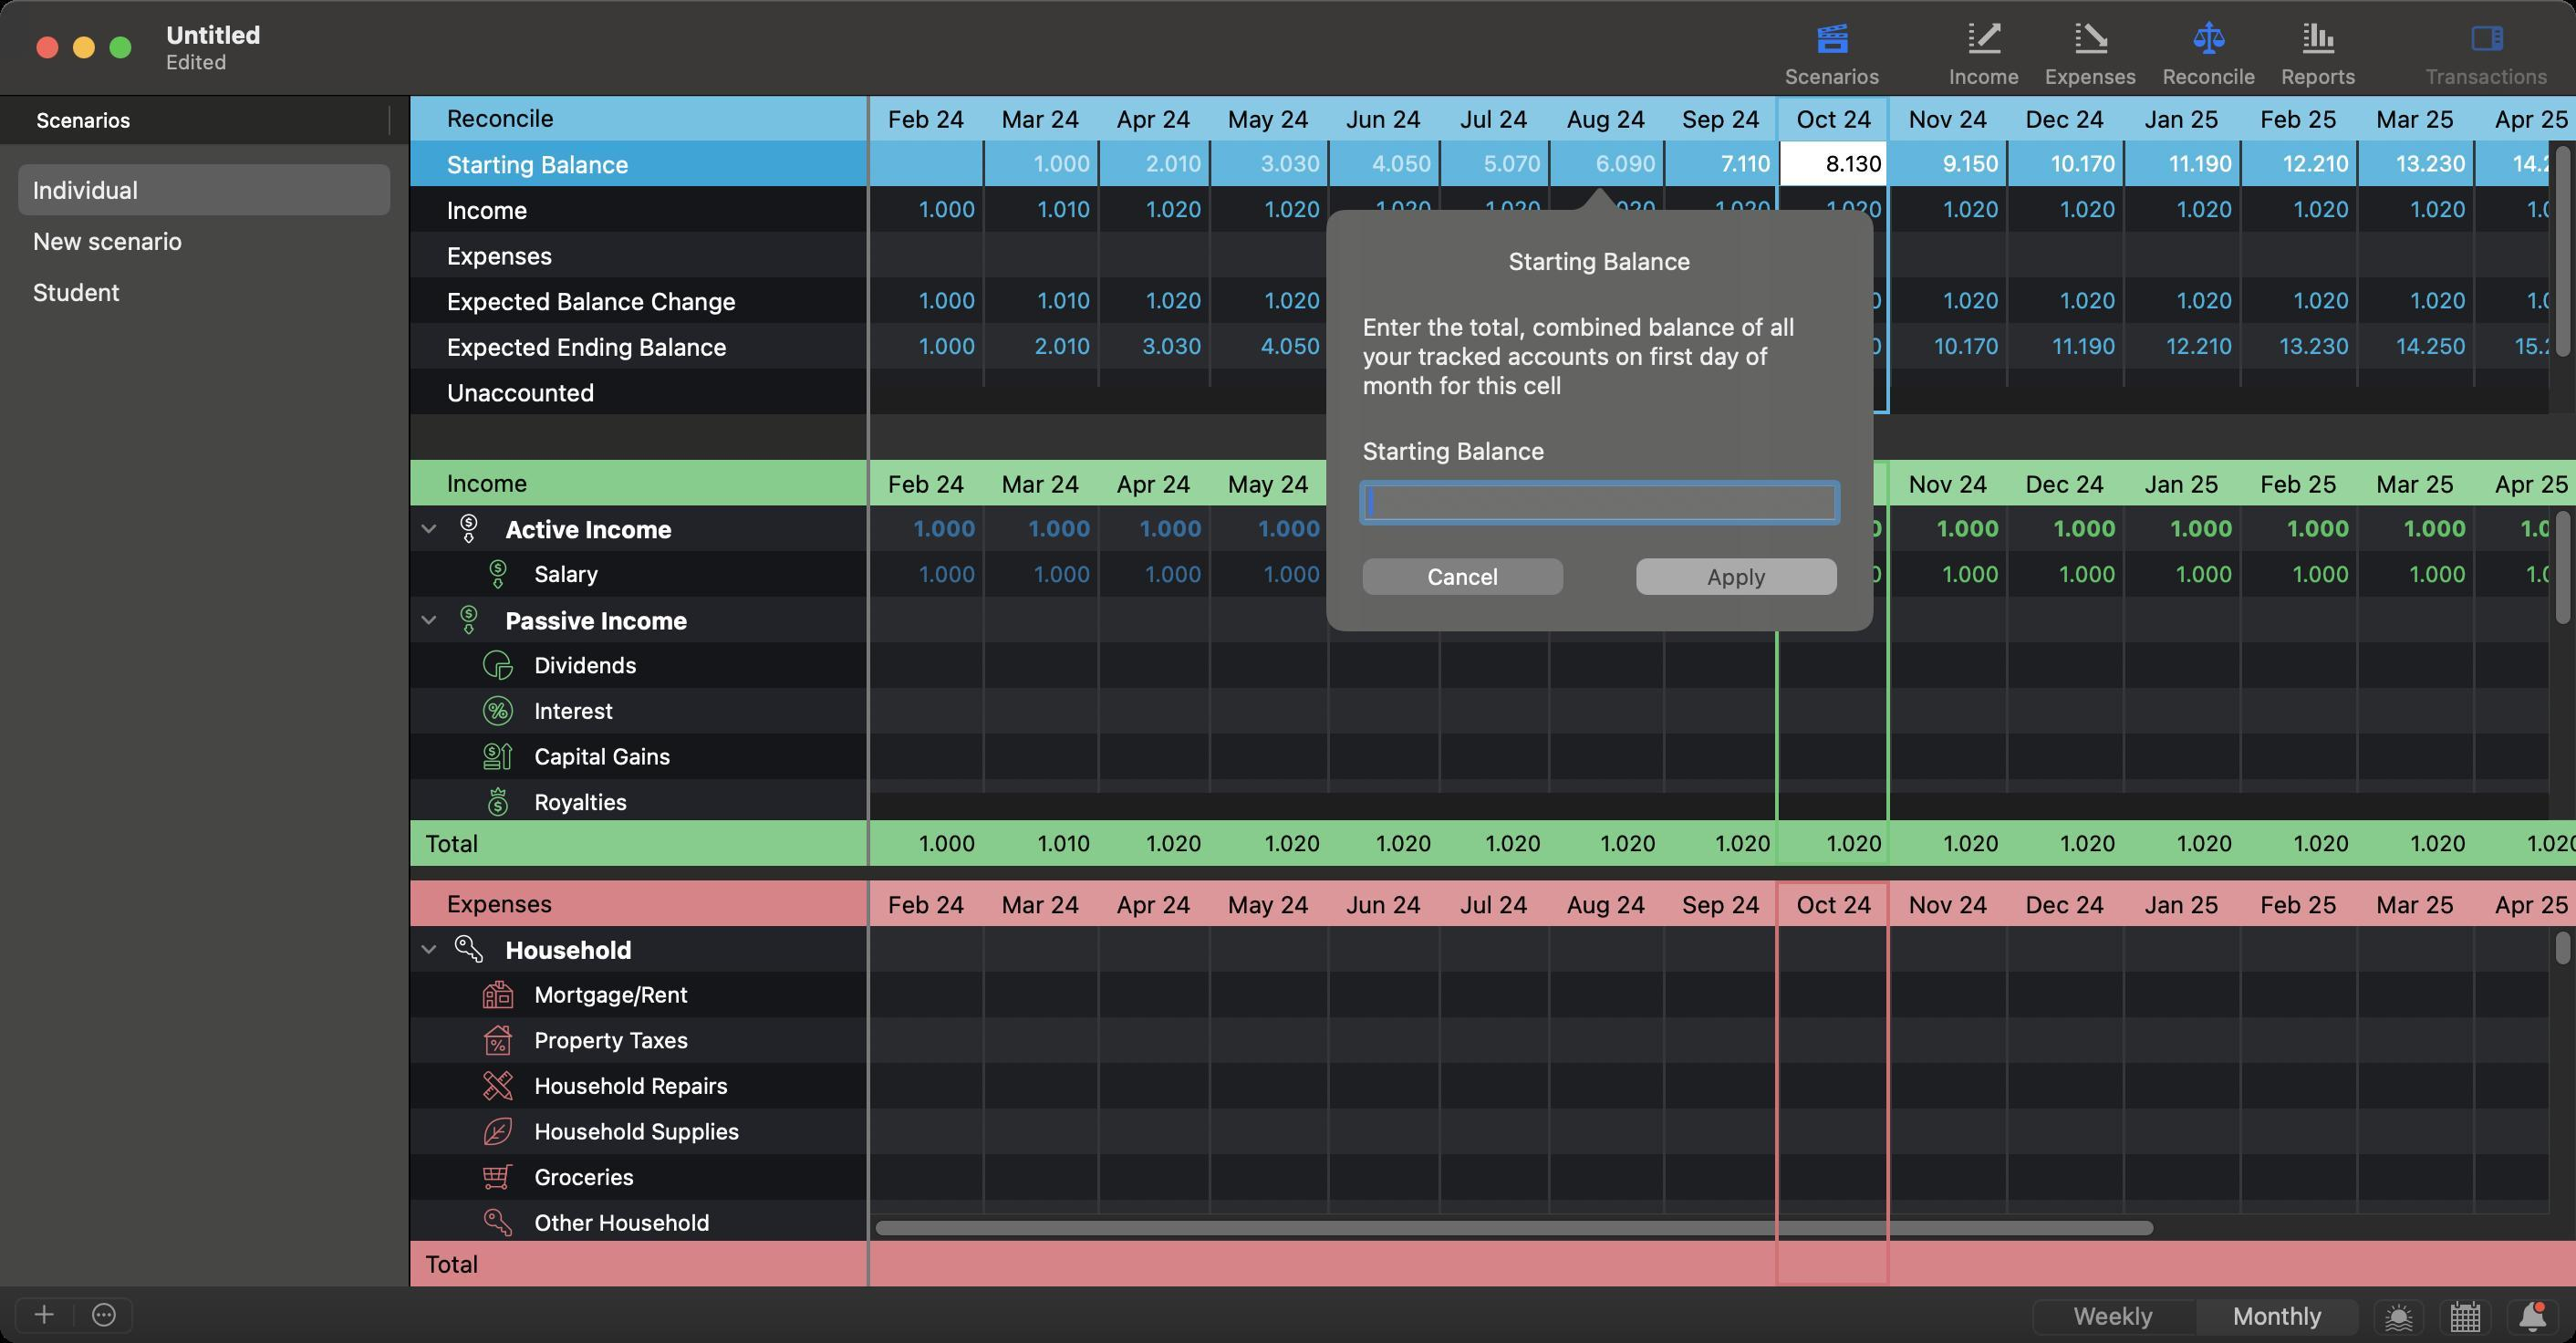
Accessibility tree:
{"name": "Untitled", "role": "AXWindow", "description": null, "role_description": "standard window", "value": null, "position": "184.00;119.00", "size": "1412;736", "children": [{"name": null, "role": "AXGroup", "description": null, "role_description": "group", "value": null, "position": "0.00;705.00", "size": "1412;31", "children": []}, {"name": null, "role": "AXGroup", "description": null, "role_description": "group", "value": null, "position": "7.00;710.00", "size": "67;23", "children": [{"name": null, "role": "AXMenuButton", "description": "add", "role_description": "menu button", "value": null, "position": "7.00;710.00", "size": "34;23", "children": []}, {"name": null, "role": "AXMenuButton", "description": "action", "role_description": "menu button", "value": null, "position": "41.00;710.00", "size": "33;23", "children": []}]}, {"name": null, "role": "AXRadioGroup", "description": null, "role_description": "radio group", "value": "{\n    \"name\": null,\n    \"role\": \"AXRadioButton\",\n    \"description\": \"Monthly\",\n    \"role_description\": \"radio button\",\n    \"value\": 1,\n    \"position\": \"1204.00;711.00\",\n    \"size\": \"90;23\",\n    \"children\": []\n}", "position": "1113.00;711.00", "size": "181;23", "children": [{"name": null, "role": "AXRadioButton", "description": "Weekly", "role_description": "radio button", "value": 0, "position": "1113.00;711.00", "size": "91;23", "children": []}, {"name": null, "role": "AXRadioButton", "description": "Monthly", "role_description": "radio button", "value": 1, "position": "1204.00;711.00", "size": "90;23", "children": []}]}, {"name": "", "role": "AXButton", "description": null, "role_description": "button", "value": null, "position": "1300.00;711.00", "size": "30;23", "children": []}, {"name": "", "role": "AXButton", "description": null, "role_description": "button", "value": null, "position": "1336.00;711.00", "size": "31;23", "children": []}, {"name": "", "role": "AXButton", "description": null, "role_description": "button", "value": null, "position": "1373.00;711.00", "size": "31;23", "children": []}, {"name": null, "role": "AXSplitGroup", "description": null, "role_description": "split group", "value": null, "position": "0.00;52.00", "size": "1412;653", "children": [{"name": null, "role": "AXScrollArea", "description": null, "role_description": "scroll area", "value": null, "position": "0.00;52.00", "size": "224;653", "children": [{"name": null, "role": "AXTable", "description": null, "role_description": "table", "value": null, "position": "0.00;80.00", "size": "224;625", "children": [{"name": null, "role": "AXRow", "description": null, "role_description": "table row", "value": null, "position": "0.00;90.00", "size": "224;28", "children": [{"name": null, "role": "AXCell", "description": null, "role_description": "cell", "value": null, "position": "16.00;90.00", "size": "192;28", "children": [{"name": null, "role": "AXTextField", "description": null, "role_description": "text field", "value": "Individual", "position": "16.00;96.00", "size": "194;16", "children": []}]}]}, {"name": null, "role": "AXRow", "description": null, "role_description": "table row", "value": null, "position": "0.00;118.00", "size": "224;28", "children": [{"name": null, "role": "AXCell", "description": null, "role_description": "cell", "value": null, "position": "16.00;118.00", "size": "192;28", "children": [{"name": null, "role": "AXTextField", "description": null, "role_description": "text field", "value": "New scenario", "position": "16.00;124.00", "size": "194;16", "children": []}]}]}, {"name": null, "role": "AXRow", "description": null, "role_description": "table row", "value": null, "position": "0.00;146.00", "size": "224;28", "children": [{"name": null, "role": "AXCell", "description": null, "role_description": "cell", "value": null, "position": "16.00;146.00", "size": "192;28", "children": [{"name": null, "role": "AXTextField", "description": null, "role_description": "text field", "value": "Student", "position": "16.00;152.00", "size": "194;16", "children": []}]}]}, {"name": null, "role": "AXColumn", "description": null, "role_description": "column", "value": null, "position": "10.00;80.00", "size": "204;625", "children": []}, {"name": null, "role": "AXGroup", "description": null, "role_description": "group", "value": null, "position": "0.00;52.00", "size": "224;28", "children": [{"name": "Scenarios", "role": "AXButton", "description": null, "role_description": "sort button", "value": null, "position": "10.00;52.00", "size": "204;28", "children": []}]}]}]}, {"name": null, "role": "AXSplitter", "description": null, "role_description": "splitter", "value": 224.0, "position": "224.00;52.00", "size": "1;653", "children": []}, {"name": null, "role": "AXScrollArea", "description": null, "role_description": "scroll area", "value": null, "position": "477.00;52.00", "size": "935;25", "children": [{"name": null, "role": "AXTable", "description": null, "role_description": "table", "value": null, "position": "477.00;52.00", "size": "1199;25", "children": [{"name": null, "role": "AXRow", "description": null, "role_description": "table row", "value": null, "position": "477.00;52.00", "size": "1199;25", "children": [{"name": null, "role": "AXCell", "description": null, "role_description": "cell", "value": null, "position": "477.00;52.00", "size": "1199;25", "children": []}]}, {"name": null, "role": "AXColumn", "description": null, "role_description": "column", "value": null, "position": "477.00;52.00", "size": "1199;25", "children": []}]}]}, {"name": null, "role": "AXScrollArea", "description": null, "role_description": "scroll area", "value": null, "position": "477.00;227.00", "size": "935;25", "children": [{"name": null, "role": "AXTable", "description": null, "role_description": "table", "value": null, "position": "477.00;227.00", "size": "1199;25", "children": [{"name": null, "role": "AXColumn", "description": null, "role_description": "column", "value": null, "position": "477.00;227.00", "size": "1199;25", "children": []}]}]}, {"name": null, "role": "AXScrollArea", "description": null, "role_description": "scroll area", "value": null, "position": "477.00;77.00", "size": "935;150", "children": [{"name": null, "role": "AXTable", "description": null, "role_description": "table", "value": null, "position": "477.00;77.00", "size": "1199;150", "children": [{"name": null, "role": "AXRow", "description": null, "role_description": "table row", "value": null, "position": "477.00;77.00", "size": "1199;25", "children": [{"name": null, "role": "AXCell", "description": null, "role_description": "cell", "value": null, "position": "477.00;77.00", "size": "1199;25", "children": [{"name": null, "role": "AXPopover", "description": "", "role_description": "popover", "value": null, "position": "714.00;102.00", "size": "326;257", "children": [{"name": null, "role": "AXStaticText", "description": null, "role_description": "text", "value": "Starting Balance", "position": "745.00;135.00", "size": "264;16", "children": []}, {"name": null, "role": "AXTextField", "description": null, "role_description": "text field", "value": "", "position": "747.00;265.00", "size": "260;21", "children": []}, {"name": null, "role": "AXStaticText", "description": null, "role_description": "text", "value": "Starting Balance", "position": "745.00;239.00", "size": "264;16", "children": []}, {"name": null, "role": "AXStaticText", "description": null, "role_description": "text", "value": "Enter the total, combined balance of all your tracked accounts on first day of month for this cell", "position": "745.00;171.00", "size": "264;48", "children": []}, {"name": "Cancel", "role": "AXButton", "description": null, "role_description": "button", "value": null, "position": "747.00;306.00", "size": "110;20", "children": []}, {"name": "Apply", "role": "AXButton", "description": null, "role_description": "button", "value": null, "position": "897.00;306.00", "size": "110;20", "children": []}]}]}]}, {"name": null, "role": "AXRow", "description": null, "role_description": "table row", "value": null, "position": "477.00;102.00", "size": "1199;25", "children": [{"name": null, "role": "AXCell", "description": null, "role_description": "cell", "value": null, "position": "477.00;102.00", "size": "1199;25", "children": []}]}, {"name": null, "role": "AXRow", "description": null, "role_description": "table row", "value": null, "position": "477.00;127.00", "size": "1199;25", "children": [{"name": null, "role": "AXCell", "description": null, "role_description": "cell", "value": null, "position": "477.00;127.00", "size": "1199;25", "children": []}]}, {"name": null, "role": "AXRow", "description": null, "role_description": "table row", "value": null, "position": "477.00;152.00", "size": "1199;25", "children": [{"name": null, "role": "AXCell", "description": null, "role_description": "cell", "value": null, "position": "477.00;152.00", "size": "1199;25", "children": []}]}, {"name": null, "role": "AXRow", "description": null, "role_description": "table row", "value": null, "position": "477.00;177.00", "size": "1199;25", "children": [{"name": null, "role": "AXCell", "description": null, "role_description": "cell", "value": null, "position": "477.00;177.00", "size": "1199;25", "children": []}]}, {"name": null, "role": "AXRow", "description": null, "role_description": "table row", "value": null, "position": "477.00;202.00", "size": "1199;25", "children": [{"name": null, "role": "AXCell", "description": null, "role_description": "cell", "value": null, "position": "477.00;202.00", "size": "1199;25", "children": []}]}, {"name": null, "role": "AXColumn", "description": null, "role_description": "column", "value": null, "position": "477.00;77.00", "size": "1199;150", "children": []}]}, {"name": null, "role": "AXScrollBar", "description": null, "role_description": "scroll bar", "value": 0.0, "position": "477.00;212.00", "size": "920;15", "children": [{"name": null, "role": "AXValueIndicator", "description": null, "role_description": "value indicator", "value": 0.0, "position": "479.00;212.00", "size": "702;15", "children": []}, {"name": null, "role": "AXButton", "description": null, "role_description": "increment arrow button", "value": null, "position": "477.00;212.00", "size": "0;0", "children": []}, {"name": null, "role": "AXButton", "description": null, "role_description": "decrement arrow button", "value": null, "position": "477.00;212.00", "size": "0;0", "children": []}, {"name": null, "role": "AXButton", "description": null, "role_description": "increment page button", "value": null, "position": "1182.00;212.00", "size": "215;15", "children": []}, {"name": null, "role": "AXButton", "description": null, "role_description": "decrement page button", "value": null, "position": "477.00;212.00", "size": "2;15", "children": []}]}, {"name": null, "role": "AXScrollBar", "description": null, "role_description": "scroll bar", "value": 0.0, "position": "1397.00;77.00", "size": "15;135", "children": [{"name": null, "role": "AXValueIndicator", "description": null, "role_description": "value indicator", "value": 0.0, "position": "1397.00;79.00", "size": "15;118", "children": []}, {"name": null, "role": "AXButton", "description": null, "role_description": "increment arrow button", "value": null, "position": "1397.00;77.00", "size": "0;0", "children": []}, {"name": null, "role": "AXButton", "description": null, "role_description": "decrement arrow button", "value": null, "position": "1397.00;77.00", "size": "0;0", "children": []}, {"name": null, "role": "AXButton", "description": null, "role_description": "increment page button", "value": null, "position": "1397.00;197.00", "size": "15;15", "children": []}, {"name": null, "role": "AXButton", "description": null, "role_description": "decrement page button", "value": null, "position": "1397.00;77.00", "size": "15;2", "children": []}]}]}, {"name": null, "role": "AXScrollArea", "description": null, "role_description": "scroll area", "value": null, "position": "225.00;77.00", "size": "250;150", "children": [{"name": null, "role": "AXTable", "description": null, "role_description": "table", "value": null, "position": "225.00;77.00", "size": "250;150", "children": [{"name": null, "role": "AXRow", "description": null, "role_description": "table row", "value": null, "position": "225.00;77.00", "size": "250;25", "children": [{"name": null, "role": "AXCell", "description": null, "role_description": "cell", "value": null, "position": "225.00;77.00", "size": "250;25", "children": []}]}, {"name": null, "role": "AXRow", "description": null, "role_description": "table row", "value": null, "position": "225.00;102.00", "size": "250;25", "children": [{"name": null, "role": "AXCell", "description": null, "role_description": "cell", "value": null, "position": "225.00;102.00", "size": "250;25", "children": []}]}, {"name": null, "role": "AXRow", "description": null, "role_description": "table row", "value": null, "position": "225.00;127.00", "size": "250;25", "children": [{"name": null, "role": "AXCell", "description": null, "role_description": "cell", "value": null, "position": "225.00;127.00", "size": "250;25", "children": []}]}, {"name": null, "role": "AXRow", "description": null, "role_description": "table row", "value": null, "position": "225.00;152.00", "size": "250;25", "children": [{"name": null, "role": "AXCell", "description": null, "role_description": "cell", "value": null, "position": "225.00;152.00", "size": "250;25", "children": []}]}, {"name": null, "role": "AXRow", "description": null, "role_description": "table row", "value": null, "position": "225.00;177.00", "size": "250;25", "children": [{"name": null, "role": "AXCell", "description": null, "role_description": "cell", "value": null, "position": "225.00;177.00", "size": "250;25", "children": []}]}, {"name": null, "role": "AXRow", "description": null, "role_description": "table row", "value": null, "position": "225.00;202.00", "size": "250;25", "children": [{"name": null, "role": "AXCell", "description": null, "role_description": "cell", "value": null, "position": "225.00;202.00", "size": "250;25", "children": []}]}, {"name": null, "role": "AXColumn", "description": null, "role_description": "column", "value": null, "position": "225.00;77.00", "size": "250;150", "children": []}]}, {"name": null, "role": "AXScrollBar", "description": null, "role_description": "scroll bar", "value": 0.0, "position": "475.00;77.00", "size": "0;150", "children": []}]}, {"name": null, "role": "AXStaticText", "description": null, "role_description": "text", "value": "Reconcile", "position": "243.00;56.50", "size": "214;16", "children": []}, {"name": null, "role": "AXScrollArea", "description": null, "role_description": "scroll area", "value": null, "position": "477.00;252.00", "size": "935;25", "children": [{"name": null, "role": "AXTable", "description": null, "role_description": "table", "value": null, "position": "477.00;252.00", "size": "1199;25", "children": [{"name": null, "role": "AXRow", "description": null, "role_description": "table row", "value": null, "position": "477.00;252.00", "size": "1199;25", "children": [{"name": null, "role": "AXCell", "description": null, "role_description": "cell", "value": null, "position": "477.00;252.00", "size": "1199;25", "children": []}]}, {"name": null, "role": "AXColumn", "description": null, "role_description": "column", "value": null, "position": "477.00;252.00", "size": "1199;25", "children": []}]}]}, {"name": null, "role": "AXScrollArea", "description": null, "role_description": "scroll area", "value": null, "position": "477.00;449.50", "size": "935;25", "children": [{"name": null, "role": "AXTable", "description": null, "role_description": "table", "value": null, "position": "477.00;449.50", "size": "1199;25", "children": [{"name": null, "role": "AXRow", "description": null, "role_description": "table row", "value": null, "position": "477.00;449.50", "size": "1199;25", "children": [{"name": null, "role": "AXCell", "description": null, "role_description": "cell", "value": null, "position": "477.00;449.50", "size": "1199;25", "children": []}]}, {"name": null, "role": "AXColumn", "description": null, "role_description": "column", "value": null, "position": "477.00;449.50", "size": "1199;25", "children": []}]}]}, {"name": null, "role": "AXScrollArea", "description": null, "role_description": "scroll area", "value": null, "position": "477.00;277.00", "size": "935;172", "children": [{"name": null, "role": "AXTable", "description": null, "role_description": "table", "value": null, "position": "477.00;277.00", "size": "1199;375", "children": [{"name": null, "role": "AXRow", "description": null, "role_description": "table row", "value": null, "position": "477.00;277.00", "size": "1199;25", "children": [{"name": null, "role": "AXCell", "description": null, "role_description": "cell", "value": null, "position": "477.00;277.00", "size": "1199;25", "children": []}]}, {"name": null, "role": "AXRow", "description": null, "role_description": "table row", "value": null, "position": "477.00;302.00", "size": "1199;25", "children": [{"name": null, "role": "AXCell", "description": null, "role_description": "cell", "value": null, "position": "477.00;302.00", "size": "1199;25", "children": []}]}, {"name": null, "role": "AXRow", "description": null, "role_description": "table row", "value": null, "position": "477.00;327.00", "size": "1199;25", "children": [{"name": null, "role": "AXCell", "description": null, "role_description": "cell", "value": null, "position": "477.00;327.00", "size": "1199;25", "children": []}]}, {"name": null, "role": "AXRow", "description": null, "role_description": "table row", "value": null, "position": "477.00;352.00", "size": "1199;25", "children": [{"name": null, "role": "AXCell", "description": null, "role_description": "cell", "value": null, "position": "477.00;352.00", "size": "1199;25", "children": []}]}, {"name": null, "role": "AXRow", "description": null, "role_description": "table row", "value": null, "position": "477.00;377.00", "size": "1199;25", "children": [{"name": null, "role": "AXCell", "description": null, "role_description": "cell", "value": null, "position": "477.00;377.00", "size": "1199;25", "children": []}]}, {"name": null, "role": "AXRow", "description": null, "role_description": "table row", "value": null, "position": "477.00;402.00", "size": "1199;25", "children": [{"name": null, "role": "AXCell", "description": null, "role_description": "cell", "value": null, "position": "477.00;402.00", "size": "1199;25", "children": []}]}, {"name": null, "role": "AXRow", "description": null, "role_description": "table row", "value": null, "position": "477.00;427.00", "size": "1199;25", "children": [{"name": null, "role": "AXCell", "description": null, "role_description": "cell", "value": null, "position": "477.00;427.00", "size": "1199;25", "children": []}]}, {"name": null, "role": "AXRow", "description": null, "role_description": "table row", "value": null, "position": "477.00;452.00", "size": "1199;25", "children": [{"name": null, "role": "AXCell", "description": null, "role_description": "cell", "value": null, "position": "477.00;452.00", "size": "1199;25", "children": []}]}, {"name": null, "role": "AXRow", "description": null, "role_description": "table row", "value": null, "position": "477.00;477.00", "size": "1199;25", "children": [{"name": null, "role": "AXCell", "description": null, "role_description": "cell", "value": null, "position": "477.00;477.00", "size": "1199;25", "children": []}]}, {"name": null, "role": "AXRow", "description": null, "role_description": "table row", "value": null, "position": "477.00;502.00", "size": "1199;25", "children": [{"name": null, "role": "AXCell", "description": null, "role_description": "cell", "value": null, "position": "477.00;502.00", "size": "1199;25", "children": []}]}, {"name": null, "role": "AXRow", "description": null, "role_description": "table row", "value": null, "position": "477.00;527.00", "size": "1199;25", "children": [{"name": null, "role": "AXCell", "description": null, "role_description": "cell", "value": null, "position": "477.00;527.00", "size": "1199;25", "children": []}]}, {"name": null, "role": "AXRow", "description": null, "role_description": "table row", "value": null, "position": "477.00;552.00", "size": "1199;25", "children": [{"name": null, "role": "AXCell", "description": null, "role_description": "cell", "value": null, "position": "477.00;552.00", "size": "1199;25", "children": []}]}, {"name": null, "role": "AXRow", "description": null, "role_description": "table row", "value": null, "position": "477.00;577.00", "size": "1199;25", "children": [{"name": null, "role": "AXCell", "description": null, "role_description": "cell", "value": null, "position": "477.00;577.00", "size": "1199;25", "children": []}]}, {"name": null, "role": "AXRow", "description": null, "role_description": "table row", "value": null, "position": "477.00;602.00", "size": "1199;25", "children": [{"name": null, "role": "AXCell", "description": null, "role_description": "cell", "value": null, "position": "477.00;602.00", "size": "1199;25", "children": []}]}, {"name": null, "role": "AXRow", "description": null, "role_description": "table row", "value": null, "position": "477.00;627.00", "size": "1199;25", "children": [{"name": null, "role": "AXCell", "description": null, "role_description": "cell", "value": null, "position": "477.00;627.00", "size": "1199;25", "children": []}]}, {"name": null, "role": "AXColumn", "description": null, "role_description": "column", "value": null, "position": "477.00;277.00", "size": "1199;375", "children": []}]}, {"name": null, "role": "AXScrollBar", "description": null, "role_description": "scroll bar", "value": 0.0, "position": "477.00;434.50", "size": "920;15", "children": [{"name": null, "role": "AXValueIndicator", "description": null, "role_description": "value indicator", "value": 0.0, "position": "479.00;434.50", "size": "702;15", "children": []}, {"name": null, "role": "AXButton", "description": null, "role_description": "increment arrow button", "value": null, "position": "477.00;434.50", "size": "0;0", "children": []}, {"name": null, "role": "AXButton", "description": null, "role_description": "decrement arrow button", "value": null, "position": "477.00;434.50", "size": "0;0", "children": []}, {"name": null, "role": "AXButton", "description": null, "role_description": "increment page button", "value": null, "position": "1182.00;434.50", "size": "215;15", "children": []}, {"name": null, "role": "AXButton", "description": null, "role_description": "decrement page button", "value": null, "position": "477.00;434.50", "size": "2;15", "children": []}]}, {"name": null, "role": "AXScrollBar", "description": null, "role_description": "scroll bar", "value": 0.0, "position": "1397.00;277.00", "size": "15;158", "children": [{"name": null, "role": "AXValueIndicator", "description": null, "role_description": "value indicator", "value": 0.0, "position": "1397.00;279.00", "size": "15;64", "children": []}, {"name": null, "role": "AXButton", "description": null, "role_description": "increment arrow button", "value": null, "position": "1397.00;277.00", "size": "0;0", "children": []}, {"name": null, "role": "AXButton", "description": null, "role_description": "decrement arrow button", "value": null, "position": "1397.00;277.00", "size": "0;0", "children": []}, {"name": null, "role": "AXButton", "description": null, "role_description": "increment page button", "value": null, "position": "1397.00;343.50", "size": "15;91", "children": []}, {"name": null, "role": "AXButton", "description": null, "role_description": "decrement page button", "value": null, "position": "1397.00;277.00", "size": "15;2", "children": []}]}]}, {"name": null, "role": "AXScrollArea", "description": null, "role_description": "scroll area", "value": null, "position": "225.00;277.00", "size": "250;172", "children": [{"name": null, "role": "AXTable", "description": null, "role_description": "table", "value": null, "position": "225.00;277.00", "size": "250;375", "children": [{"name": null, "role": "AXRow", "description": null, "role_description": "table row", "value": null, "position": "225.00;277.00", "size": "250;25", "children": [{"name": null, "role": "AXCell", "description": null, "role_description": "cell", "value": null, "position": "225.00;277.00", "size": "250;25", "children": [{"name": null, "role": "AXDisclosureTriangle", "description": null, "role_description": "disclosure triangle", "value": 1, "position": "229.00;277.00", "size": "13;25", "children": []}]}]}, {"name": null, "role": "AXRow", "description": null, "role_description": "table row", "value": null, "position": "225.00;302.00", "size": "250;25", "children": [{"name": null, "role": "AXCell", "description": null, "role_description": "cell", "value": null, "position": "225.00;302.00", "size": "250;25", "children": []}]}, {"name": null, "role": "AXRow", "description": null, "role_description": "table row", "value": null, "position": "225.00;327.00", "size": "250;25", "children": [{"name": null, "role": "AXCell", "description": null, "role_description": "cell", "value": null, "position": "225.00;327.00", "size": "250;25", "children": [{"name": null, "role": "AXDisclosureTriangle", "description": null, "role_description": "disclosure triangle", "value": 1, "position": "229.00;327.00", "size": "13;25", "children": []}]}]}, {"name": null, "role": "AXRow", "description": null, "role_description": "table row", "value": null, "position": "225.00;352.00", "size": "250;25", "children": [{"name": null, "role": "AXCell", "description": null, "role_description": "cell", "value": null, "position": "225.00;352.00", "size": "250;25", "children": []}]}, {"name": null, "role": "AXRow", "description": null, "role_description": "table row", "value": null, "position": "225.00;377.00", "size": "250;25", "children": [{"name": null, "role": "AXCell", "description": null, "role_description": "cell", "value": null, "position": "225.00;377.00", "size": "250;25", "children": []}]}, {"name": null, "role": "AXRow", "description": null, "role_description": "table row", "value": null, "position": "225.00;402.00", "size": "250;25", "children": [{"name": null, "role": "AXCell", "description": null, "role_description": "cell", "value": null, "position": "225.00;402.00", "size": "250;25", "children": []}]}, {"name": null, "role": "AXRow", "description": null, "role_description": "table row", "value": null, "position": "225.00;427.00", "size": "250;25", "children": [{"name": null, "role": "AXCell", "description": null, "role_description": "cell", "value": null, "position": "225.00;427.00", "size": "250;25", "children": []}]}, {"name": null, "role": "AXRow", "description": null, "role_description": "table row", "value": null, "position": "225.00;452.00", "size": "250;25", "children": [{"name": null, "role": "AXCell", "description": null, "role_description": "cell", "value": null, "position": "225.00;452.00", "size": "250;25", "children": []}]}, {"name": null, "role": "AXRow", "description": null, "role_description": "table row", "value": null, "position": "225.00;477.00", "size": "250;25", "children": [{"name": null, "role": "AXCell", "description": null, "role_description": "cell", "value": null, "position": "225.00;477.00", "size": "250;25", "children": [{"name": null, "role": "AXDisclosureTriangle", "description": null, "role_description": "disclosure triangle", "value": 1, "position": "229.00;477.00", "size": "13;25", "children": []}]}]}, {"name": null, "role": "AXRow", "description": null, "role_description": "table row", "value": null, "position": "225.00;502.00", "size": "250;25", "children": [{"name": null, "role": "AXCell", "description": null, "role_description": "cell", "value": null, "position": "225.00;502.00", "size": "250;25", "children": []}]}, {"name": null, "role": "AXRow", "description": null, "role_description": "table row", "value": null, "position": "225.00;527.00", "size": "250;25", "children": [{"name": null, "role": "AXCell", "description": null, "role_description": "cell", "value": null, "position": "225.00;527.00", "size": "250;25", "children": []}]}, {"name": null, "role": "AXRow", "description": null, "role_description": "table row", "value": null, "position": "225.00;552.00", "size": "250;25", "children": [{"name": null, "role": "AXCell", "description": null, "role_description": "cell", "value": null, "position": "225.00;552.00", "size": "250;25", "children": [{"name": null, "role": "AXDisclosureTriangle", "description": null, "role_description": "disclosure triangle", "value": 1, "position": "229.00;552.00", "size": "13;25", "children": []}]}]}, {"name": null, "role": "AXRow", "description": null, "role_description": "table row", "value": null, "position": "225.00;577.00", "size": "250;25", "children": [{"name": null, "role": "AXCell", "description": null, "role_description": "cell", "value": null, "position": "225.00;577.00", "size": "250;25", "children": []}]}, {"name": null, "role": "AXRow", "description": null, "role_description": "table row", "value": null, "position": "225.00;602.00", "size": "250;25", "children": [{"name": null, "role": "AXCell", "description": null, "role_description": "cell", "value": null, "position": "225.00;602.00", "size": "250;25", "children": []}]}, {"name": null, "role": "AXRow", "description": null, "role_description": "table row", "value": null, "position": "225.00;627.00", "size": "250;25", "children": [{"name": null, "role": "AXCell", "description": null, "role_description": "cell", "value": null, "position": "225.00;627.00", "size": "250;25", "children": []}]}, {"name": null, "role": "AXColumn", "description": null, "role_description": "column", "value": null, "position": "225.00;277.00", "size": "250;375", "children": []}]}, {"name": null, "role": "AXScrollBar", "description": null, "role_description": "scroll bar", "value": 0.0, "position": "475.00;277.00", "size": "0;172", "children": [{"name": null, "role": "AXValueIndicator", "description": null, "role_description": "value indicator", "value": 0.0, "position": "460.00;279.00", "size": "15;78", "children": []}, {"name": null, "role": "AXButton", "description": null, "role_description": "increment arrow button", "value": null, "position": "475.00;277.00", "size": "0;0", "children": []}, {"name": null, "role": "AXButton", "description": null, "role_description": "decrement arrow button", "value": null, "position": "475.00;277.00", "size": "0;0", "children": []}, {"name": null, "role": "AXButton", "description": null, "role_description": "increment page button", "value": null, "position": "460.00;357.00", "size": "15;92", "children": []}, {"name": null, "role": "AXButton", "description": null, "role_description": "decrement page button", "value": null, "position": "460.00;277.00", "size": "15;2", "children": []}]}]}, {"name": null, "role": "AXStaticText", "description": null, "role_description": "text", "value": "Income", "position": "243.00;256.50", "size": "214;16", "children": []}, {"name": null, "role": "AXStaticText", "description": null, "role_description": "text", "value": "Total", "position": "231.00;454.00", "size": "226;16", "children": []}, {"name": null, "role": "AXScrollArea", "description": null, "role_description": "scroll area", "value": null, "position": "477.00;482.50", "size": "935;25", "children": [{"name": null, "role": "AXTable", "description": null, "role_description": "table", "value": null, "position": "477.00;482.50", "size": "1199;25", "children": [{"name": null, "role": "AXRow", "description": null, "role_description": "table row", "value": null, "position": "477.00;482.50", "size": "1199;25", "children": [{"name": null, "role": "AXCell", "description": null, "role_description": "cell", "value": null, "position": "477.00;482.50", "size": "1199;25", "children": []}]}, {"name": null, "role": "AXColumn", "description": null, "role_description": "column", "value": null, "position": "477.00;482.50", "size": "1199;25", "children": []}]}]}, {"name": null, "role": "AXScrollArea", "description": null, "role_description": "scroll area", "value": null, "position": "477.00;680.00", "size": "935;25", "children": [{"name": null, "role": "AXTable", "description": null, "role_description": "table", "value": null, "position": "477.00;680.00", "size": "1199;25", "children": [{"name": null, "role": "AXRow", "description": null, "role_description": "table row", "value": null, "position": "477.00;680.00", "size": "1199;25", "children": [{"name": null, "role": "AXCell", "description": null, "role_description": "cell", "value": null, "position": "477.00;680.00", "size": "1199;25", "children": []}]}, {"name": null, "role": "AXColumn", "description": null, "role_description": "column", "value": null, "position": "477.00;680.00", "size": "1199;25", "children": []}]}]}, {"name": null, "role": "AXScrollArea", "description": null, "role_description": "scroll area", "value": null, "position": "477.00;507.50", "size": "935;172", "children": [{"name": null, "role": "AXTable", "description": null, "role_description": "table", "value": null, "position": "477.00;507.50", "size": "1199;1400", "children": [{"name": null, "role": "AXRow", "description": null, "role_description": "table row", "value": null, "position": "477.00;507.50", "size": "1199;25", "children": [{"name": null, "role": "AXCell", "description": null, "role_description": "cell", "value": null, "position": "477.00;507.50", "size": "1199;25", "children": []}]}, {"name": null, "role": "AXRow", "description": null, "role_description": "table row", "value": null, "position": "477.00;532.50", "size": "1199;25", "children": [{"name": null, "role": "AXCell", "description": null, "role_description": "cell", "value": null, "position": "477.00;532.50", "size": "1199;25", "children": []}]}, {"name": null, "role": "AXRow", "description": null, "role_description": "table row", "value": null, "position": "477.00;557.50", "size": "1199;25", "children": [{"name": null, "role": "AXCell", "description": null, "role_description": "cell", "value": null, "position": "477.00;557.50", "size": "1199;25", "children": []}]}, {"name": null, "role": "AXRow", "description": null, "role_description": "table row", "value": null, "position": "477.00;582.50", "size": "1199;25", "children": [{"name": null, "role": "AXCell", "description": null, "role_description": "cell", "value": null, "position": "477.00;582.50", "size": "1199;25", "children": []}]}, {"name": null, "role": "AXRow", "description": null, "role_description": "table row", "value": null, "position": "477.00;607.50", "size": "1199;25", "children": [{"name": null, "role": "AXCell", "description": null, "role_description": "cell", "value": null, "position": "477.00;607.50", "size": "1199;25", "children": []}]}, {"name": null, "role": "AXRow", "description": null, "role_description": "table row", "value": null, "position": "477.00;632.50", "size": "1199;25", "children": [{"name": null, "role": "AXCell", "description": null, "role_description": "cell", "value": null, "position": "477.00;632.50", "size": "1199;25", "children": []}]}, {"name": null, "role": "AXRow", "description": null, "role_description": "table row", "value": null, "position": "477.00;657.50", "size": "1199;25", "children": [{"name": null, "role": "AXCell", "description": null, "role_description": "cell", "value": null, "position": "477.00;657.50", "size": "1199;25", "children": []}]}, {"name": null, "role": "AXRow", "description": null, "role_description": "table row", "value": null, "position": "477.00;682.50", "size": "1199;25", "children": [{"name": null, "role": "AXCell", "description": null, "role_description": "cell", "value": null, "position": "477.00;682.50", "size": "1199;25", "children": []}]}, {"name": null, "role": "AXRow", "description": null, "role_description": "table row", "value": null, "position": "477.00;707.50", "size": "1199;25", "children": [{"name": null, "role": "AXCell", "description": null, "role_description": "cell", "value": null, "position": "477.00;707.50", "size": "1199;25", "children": []}]}, {"name": null, "role": "AXRow", "description": null, "role_description": "table row", "value": null, "position": "477.00;732.50", "size": "1199;25", "children": [{"name": null, "role": "AXCell", "description": null, "role_description": "cell", "value": null, "position": "477.00;732.50", "size": "1199;25", "children": []}]}, {"name": null, "role": "AXRow", "description": null, "role_description": "table row", "value": null, "position": "477.00;757.50", "size": "1199;25", "children": [{"name": null, "role": "AXCell", "description": null, "role_description": "cell", "value": null, "position": "477.00;757.50", "size": "1199;25", "children": []}]}, {"name": null, "role": "AXRow", "description": null, "role_description": "table row", "value": null, "position": "477.00;782.50", "size": "1199;25", "children": [{"name": null, "role": "AXCell", "description": null, "role_description": "cell", "value": null, "position": "477.00;782.50", "size": "1199;25", "children": []}]}, {"name": null, "role": "AXRow", "description": null, "role_description": "table row", "value": null, "position": "477.00;807.50", "size": "1199;25", "children": [{"name": null, "role": "AXCell", "description": null, "role_description": "cell", "value": null, "position": "477.00;807.50", "size": "1199;25", "children": []}]}, {"name": null, "role": "AXRow", "description": null, "role_description": "table row", "value": null, "position": "477.00;832.50", "size": "1199;25", "children": [{"name": null, "role": "AXCell", "description": null, "role_description": "cell", "value": null, "position": "477.00;832.50", "size": "1199;25", "children": []}]}, {"name": null, "role": "AXRow", "description": null, "role_description": "table row", "value": null, "position": "477.00;857.50", "size": "1199;25", "children": [{"name": null, "role": "AXCell", "description": null, "role_description": "cell", "value": null, "position": "477.00;857.50", "size": "1199;25", "children": []}]}, {"name": null, "role": "AXRow", "description": null, "role_description": "table row", "value": null, "position": "477.00;882.50", "size": "1199;25", "children": [{"name": null, "role": "AXCell", "description": null, "role_description": "cell", "value": null, "position": "477.00;882.50", "size": "1199;25", "children": []}]}, {"name": null, "role": "AXRow", "description": null, "role_description": "table row", "value": null, "position": "477.00;907.50", "size": "1199;25", "children": [{"name": null, "role": "AXCell", "description": null, "role_description": "cell", "value": null, "position": "477.00;907.50", "size": "1199;25", "children": []}]}, {"name": null, "role": "AXRow", "description": null, "role_description": "table row", "value": null, "position": "477.00;932.50", "size": "1199;25", "children": [{"name": null, "role": "AXCell", "description": null, "role_description": "cell", "value": null, "position": "477.00;932.50", "size": "1199;25", "children": []}]}, {"name": null, "role": "AXRow", "description": null, "role_description": "table row", "value": null, "position": "477.00;957.50", "size": "1199;25", "children": [{"name": null, "role": "AXCell", "description": null, "role_description": "cell", "value": null, "position": "477.00;957.50", "size": "1199;25", "children": []}]}, {"name": null, "role": "AXRow", "description": null, "role_description": "table row", "value": null, "position": "477.00;982.50", "size": "1199;25", "children": [{"name": null, "role": "AXCell", "description": null, "role_description": "cell", "value": null, "position": "477.00;982.50", "size": "1199;25", "children": []}]}, {"name": null, "role": "AXRow", "description": null, "role_description": "table row", "value": null, "position": "477.00;1007.50", "size": "1199;25", "children": [{"name": null, "role": "AXCell", "description": null, "role_description": "cell", "value": null, "position": "477.00;1007.50", "size": "1199;25", "children": []}]}, {"name": null, "role": "AXRow", "description": null, "role_description": "table row", "value": null, "position": "477.00;1032.50", "size": "1199;25", "children": [{"name": null, "role": "AXCell", "description": null, "role_description": "cell", "value": null, "position": "477.00;1032.50", "size": "1199;25", "children": []}]}, {"name": null, "role": "AXRow", "description": null, "role_description": "table row", "value": null, "position": "477.00;1057.50", "size": "1199;25", "children": [{"name": null, "role": "AXCell", "description": null, "role_description": "cell", "value": null, "position": "477.00;1057.50", "size": "1199;25", "children": []}]}, {"name": null, "role": "AXRow", "description": null, "role_description": "table row", "value": null, "position": "477.00;1082.50", "size": "1199;25", "children": [{"name": null, "role": "AXCell", "description": null, "role_description": "cell", "value": null, "position": "477.00;1082.50", "size": "1199;25", "children": []}]}, {"name": null, "role": "AXRow", "description": null, "role_description": "table row", "value": null, "position": "477.00;1107.50", "size": "1199;25", "children": [{"name": null, "role": "AXCell", "description": null, "role_description": "cell", "value": null, "position": "477.00;1107.50", "size": "1199;25", "children": []}]}, {"name": null, "role": "AXRow", "description": null, "role_description": "table row", "value": null, "position": "477.00;1132.50", "size": "1199;25", "children": [{"name": null, "role": "AXCell", "description": null, "role_description": "cell", "value": null, "position": "477.00;1132.50", "size": "1199;25", "children": []}]}, {"name": null, "role": "AXRow", "description": null, "role_description": "table row", "value": null, "position": "477.00;1157.50", "size": "1199;25", "children": [{"name": null, "role": "AXCell", "description": null, "role_description": "cell", "value": null, "position": "477.00;1157.50", "size": "1199;25", "children": []}]}, {"name": null, "role": "AXRow", "description": null, "role_description": "table row", "value": null, "position": "477.00;1182.50", "size": "1199;25", "children": [{"name": null, "role": "AXCell", "description": null, "role_description": "cell", "value": null, "position": "477.00;1182.50", "size": "1199;25", "children": []}]}, {"name": null, "role": "AXRow", "description": null, "role_description": "table row", "value": null, "position": "477.00;1207.50", "size": "1199;25", "children": [{"name": null, "role": "AXCell", "description": null, "role_description": "cell", "value": null, "position": "477.00;1207.50", "size": "1199;25", "children": []}]}, {"name": null, "role": "AXRow", "description": null, "role_description": "table row", "value": null, "position": "477.00;1232.50", "size": "1199;25", "children": [{"name": null, "role": "AXCell", "description": null, "role_description": "cell", "value": null, "position": "477.00;1232.50", "size": "1199;25", "children": []}]}, {"name": null, "role": "AXRow", "description": null, "role_description": "table row", "value": null, "position": "477.00;1257.50", "size": "1199;25", "children": [{"name": null, "role": "AXCell", "description": null, "role_description": "cell", "value": null, "position": "477.00;1257.50", "size": "1199;25", "children": []}]}, {"name": null, "role": "AXRow", "description": null, "role_description": "table row", "value": null, "position": "477.00;1282.50", "size": "1199;25", "children": [{"name": null, "role": "AXCell", "description": null, "role_description": "cell", "value": null, "position": "477.00;1282.50", "size": "1199;25", "children": []}]}, {"name": null, "role": "AXRow", "description": null, "role_description": "table row", "value": null, "position": "477.00;1307.50", "size": "1199;25", "children": [{"name": null, "role": "AXCell", "description": null, "role_description": "cell", "value": null, "position": "477.00;1307.50", "size": "1199;25", "children": []}]}, {"name": null, "role": "AXRow", "description": null, "role_description": "table row", "value": null, "position": "477.00;1332.50", "size": "1199;25", "children": [{"name": null, "role": "AXCell", "description": null, "role_description": "cell", "value": null, "position": "477.00;1332.50", "size": "1199;25", "children": []}]}, {"name": null, "role": "AXRow", "description": null, "role_description": "table row", "value": null, "position": "477.00;1357.50", "size": "1199;25", "children": [{"name": null, "role": "AXCell", "description": null, "role_description": "cell", "value": null, "position": "477.00;1357.50", "size": "1199;25", "children": []}]}, {"name": null, "role": "AXRow", "description": null, "role_description": "table row", "value": null, "position": "477.00;1382.50", "size": "1199;25", "children": [{"name": null, "role": "AXCell", "description": null, "role_description": "cell", "value": null, "position": "477.00;1382.50", "size": "1199;25", "children": []}]}, {"name": null, "role": "AXRow", "description": null, "role_description": "table row", "value": null, "position": "477.00;1407.50", "size": "1199;25", "children": [{"name": null, "role": "AXCell", "description": null, "role_description": "cell", "value": null, "position": "477.00;1407.50", "size": "1199;25", "children": []}]}, {"name": null, "role": "AXRow", "description": null, "role_description": "table row", "value": null, "position": "477.00;1432.50", "size": "1199;25", "children": [{"name": null, "role": "AXCell", "description": null, "role_description": "cell", "value": null, "position": "477.00;1432.50", "size": "1199;25", "children": []}]}, {"name": null, "role": "AXRow", "description": null, "role_description": "table row", "value": null, "position": "477.00;1457.50", "size": "1199;25", "children": [{"name": null, "role": "AXCell", "description": null, "role_description": "cell", "value": null, "position": "477.00;1457.50", "size": "1199;25", "children": []}]}, {"name": null, "role": "AXRow", "description": null, "role_description": "table row", "value": null, "position": "477.00;1482.50", "size": "1199;25", "children": [{"name": null, "role": "AXCell", "description": null, "role_description": "cell", "value": null, "position": "477.00;1482.50", "size": "1199;25", "children": []}]}, {"name": null, "role": "AXRow", "description": null, "role_description": "table row", "value": null, "position": "477.00;1507.50", "size": "1199;25", "children": [{"name": null, "role": "AXCell", "description": null, "role_description": "cell", "value": null, "position": "477.00;1507.50", "size": "1199;25", "children": []}]}, {"name": null, "role": "AXRow", "description": null, "role_description": "table row", "value": null, "position": "477.00;1532.50", "size": "1199;25", "children": [{"name": null, "role": "AXCell", "description": null, "role_description": "cell", "value": null, "position": "477.00;1532.50", "size": "1199;25", "children": []}]}, {"name": null, "role": "AXRow", "description": null, "role_description": "table row", "value": null, "position": "477.00;1557.50", "size": "1199;25", "children": [{"name": null, "role": "AXCell", "description": null, "role_description": "cell", "value": null, "position": "477.00;1557.50", "size": "1199;25", "children": []}]}, {"name": null, "role": "AXRow", "description": null, "role_description": "table row", "value": null, "position": "477.00;1582.50", "size": "1199;25", "children": [{"name": null, "role": "AXCell", "description": null, "role_description": "cell", "value": null, "position": "477.00;1582.50", "size": "1199;25", "children": []}]}, {"name": null, "role": "AXRow", "description": null, "role_description": "table row", "value": null, "position": "477.00;1607.50", "size": "1199;25", "children": [{"name": null, "role": "AXCell", "description": null, "role_description": "cell", "value": null, "position": "477.00;1607.50", "size": "1199;25", "children": []}]}, {"name": null, "role": "AXRow", "description": null, "role_description": "table row", "value": null, "position": "477.00;1632.50", "size": "1199;25", "children": [{"name": null, "role": "AXCell", "description": null, "role_description": "cell", "value": null, "position": "477.00;1632.50", "size": "1199;25", "children": []}]}, {"name": null, "role": "AXRow", "description": null, "role_description": "table row", "value": null, "position": "477.00;1657.50", "size": "1199;25", "children": [{"name": null, "role": "AXCell", "description": null, "role_description": "cell", "value": null, "position": "477.00;1657.50", "size": "1199;25", "children": []}]}, {"name": null, "role": "AXRow", "description": null, "role_description": "table row", "value": null, "position": "477.00;1682.50", "size": "1199;25", "children": [{"name": null, "role": "AXCell", "description": null, "role_description": "cell", "value": null, "position": "477.00;1682.50", "size": "1199;25", "children": []}]}, {"name": null, "role": "AXRow", "description": null, "role_description": "table row", "value": null, "position": "477.00;1707.50", "size": "1199;25", "children": [{"name": null, "role": "AXCell", "description": null, "role_description": "cell", "value": null, "position": "477.00;1707.50", "size": "1199;25", "children": []}]}, {"name": null, "role": "AXRow", "description": null, "role_description": "table row", "value": null, "position": "477.00;1732.50", "size": "1199;25", "children": [{"name": null, "role": "AXCell", "description": null, "role_description": "cell", "value": null, "position": "477.00;1732.50", "size": "1199;25", "children": []}]}, {"name": null, "role": "AXRow", "description": null, "role_description": "table row", "value": null, "position": "477.00;1757.50", "size": "1199;25", "children": [{"name": null, "role": "AXCell", "description": null, "role_description": "cell", "value": null, "position": "477.00;1757.50", "size": "1199;25", "children": []}]}, {"name": null, "role": "AXRow", "description": null, "role_description": "table row", "value": null, "position": "477.00;1782.50", "size": "1199;25", "children": [{"name": null, "role": "AXCell", "description": null, "role_description": "cell", "value": null, "position": "477.00;1782.50", "size": "1199;25", "children": []}]}, {"name": null, "role": "AXRow", "description": null, "role_description": "table row", "value": null, "position": "477.00;1807.50", "size": "1199;25", "children": [{"name": null, "role": "AXCell", "description": null, "role_description": "cell", "value": null, "position": "477.00;1807.50", "size": "1199;25", "children": []}]}, {"name": null, "role": "AXRow", "description": null, "role_description": "table row", "value": null, "position": "477.00;1832.50", "size": "1199;25", "children": [{"name": null, "role": "AXCell", "description": null, "role_description": "cell", "value": null, "position": "477.00;1832.50", "size": "1199;25", "children": []}]}, {"name": null, "role": "AXRow", "description": null, "role_description": "table row", "value": null, "position": "477.00;1857.50", "size": "1199;25", "children": [{"name": null, "role": "AXCell", "description": null, "role_description": "cell", "value": null, "position": "477.00;1857.50", "size": "1199;25", "children": []}]}, {"name": null, "role": "AXRow", "description": null, "role_description": "table row", "value": null, "position": "477.00;1882.50", "size": "1199;25", "children": [{"name": null, "role": "AXCell", "description": null, "role_description": "cell", "value": null, "position": "477.00;1882.50", "size": "1199;25", "children": []}]}, {"name": null, "role": "AXColumn", "description": null, "role_description": "column", "value": null, "position": "477.00;507.50", "size": "1199;1400", "children": []}]}, {"name": null, "role": "AXScrollBar", "description": null, "role_description": "scroll bar", "value": 0.0, "position": "477.00;665.00", "size": "920;15", "children": [{"name": null, "role": "AXValueIndicator", "description": null, "role_description": "value indicator", "value": 0.0, "position": "479.00;665.00", "size": "702;15", "children": []}, {"name": null, "role": "AXButton", "description": null, "role_description": "increment arrow button", "value": null, "position": "477.00;665.00", "size": "0;0", "children": []}, {"name": null, "role": "AXButton", "description": null, "role_description": "decrement arrow button", "value": null, "position": "477.00;665.00", "size": "0;0", "children": []}, {"name": null, "role": "AXButton", "description": null, "role_description": "increment page button", "value": null, "position": "1182.00;665.00", "size": "215;15", "children": []}, {"name": null, "role": "AXButton", "description": null, "role_description": "decrement page button", "value": null, "position": "477.00;665.00", "size": "2;15", "children": []}]}, {"name": null, "role": "AXScrollBar", "description": null, "role_description": "scroll bar", "value": 0.0, "position": "1397.00;507.50", "size": "15;158", "children": [{"name": null, "role": "AXValueIndicator", "description": null, "role_description": "value indicator", "value": 0.0, "position": "1397.00;509.50", "size": "15;20", "children": []}, {"name": null, "role": "AXButton", "description": null, "role_description": "increment arrow button", "value": null, "position": "1397.00;507.50", "size": "0;0", "children": []}, {"name": null, "role": "AXButton", "description": null, "role_description": "decrement arrow button", "value": null, "position": "1397.00;507.50", "size": "0;0", "children": []}, {"name": null, "role": "AXButton", "description": null, "role_description": "increment page button", "value": null, "position": "1397.00;529.50", "size": "15;136", "children": []}, {"name": null, "role": "AXButton", "description": null, "role_description": "decrement page button", "value": null, "position": "1397.00;507.50", "size": "15;2", "children": []}]}]}, {"name": null, "role": "AXScrollArea", "description": null, "role_description": "scroll area", "value": null, "position": "225.00;507.50", "size": "250;172", "children": [{"name": null, "role": "AXTable", "description": null, "role_description": "table", "value": null, "position": "225.00;507.50", "size": "250;1400", "children": [{"name": null, "role": "AXRow", "description": null, "role_description": "table row", "value": null, "position": "225.00;507.50", "size": "250;25", "children": [{"name": null, "role": "AXCell", "description": null, "role_description": "cell", "value": null, "position": "225.00;507.50", "size": "250;25", "children": [{"name": null, "role": "AXDisclosureTriangle", "description": null, "role_description": "disclosure triangle", "value": 1, "position": "229.00;507.50", "size": "13;25", "children": []}]}]}, {"name": null, "role": "AXRow", "description": null, "role_description": "table row", "value": null, "position": "225.00;532.50", "size": "250;25", "children": [{"name": null, "role": "AXCell", "description": null, "role_description": "cell", "value": null, "position": "225.00;532.50", "size": "250;25", "children": []}]}, {"name": null, "role": "AXRow", "description": null, "role_description": "table row", "value": null, "position": "225.00;557.50", "size": "250;25", "children": [{"name": null, "role": "AXCell", "description": null, "role_description": "cell", "value": null, "position": "225.00;557.50", "size": "250;25", "children": []}]}, {"name": null, "role": "AXRow", "description": null, "role_description": "table row", "value": null, "position": "225.00;582.50", "size": "250;25", "children": [{"name": null, "role": "AXCell", "description": null, "role_description": "cell", "value": null, "position": "225.00;582.50", "size": "250;25", "children": []}]}, {"name": null, "role": "AXRow", "description": null, "role_description": "table row", "value": null, "position": "225.00;607.50", "size": "250;25", "children": [{"name": null, "role": "AXCell", "description": null, "role_description": "cell", "value": null, "position": "225.00;607.50", "size": "250;25", "children": []}]}, {"name": null, "role": "AXRow", "description": null, "role_description": "table row", "value": null, "position": "225.00;632.50", "size": "250;25", "children": [{"name": null, "role": "AXCell", "description": null, "role_description": "cell", "value": null, "position": "225.00;632.50", "size": "250;25", "children": []}]}, {"name": null, "role": "AXRow", "description": null, "role_description": "table row", "value": null, "position": "225.00;657.50", "size": "250;25", "children": [{"name": null, "role": "AXCell", "description": null, "role_description": "cell", "value": null, "position": "225.00;657.50", "size": "250;25", "children": []}]}, {"name": null, "role": "AXRow", "description": null, "role_description": "table row", "value": null, "position": "225.00;682.50", "size": "250;25", "children": [{"name": null, "role": "AXCell", "description": null, "role_description": "cell", "value": null, "position": "225.00;682.50", "size": "250;25", "children": [{"name": null, "role": "AXDisclosureTriangle", "description": null, "role_description": "disclosure triangle", "value": 1, "position": "229.00;682.50", "size": "13;25", "children": []}]}]}, {"name": null, "role": "AXRow", "description": null, "role_description": "table row", "value": null, "position": "225.00;707.50", "size": "250;25", "children": [{"name": null, "role": "AXCell", "description": null, "role_description": "cell", "value": null, "position": "225.00;707.50", "size": "250;25", "children": []}]}, {"name": null, "role": "AXRow", "description": null, "role_description": "table row", "value": null, "position": "225.00;732.50", "size": "250;25", "children": [{"name": null, "role": "AXCell", "description": null, "role_description": "cell", "value": null, "position": "225.00;732.50", "size": "250;25", "children": []}]}, {"name": null, "role": "AXRow", "description": null, "role_description": "table row", "value": null, "position": "225.00;757.50", "size": "250;25", "children": [{"name": null, "role": "AXCell", "description": null, "role_description": "cell", "value": null, "position": "225.00;757.50", "size": "250;25", "children": []}]}, {"name": null, "role": "AXRow", "description": null, "role_description": "table row", "value": null, "position": "225.00;782.50", "size": "250;25", "children": [{"name": null, "role": "AXCell", "description": null, "role_description": "cell", "value": null, "position": "225.00;782.50", "size": "250;25", "children": []}]}, {"name": null, "role": "AXRow", "description": null, "role_description": "table row", "value": null, "position": "225.00;807.50", "size": "250;25", "children": [{"name": null, "role": "AXCell", "description": null, "role_description": "cell", "value": null, "position": "225.00;807.50", "size": "250;25", "children": []}]}, {"name": null, "role": "AXRow", "description": null, "role_description": "table row", "value": null, "position": "225.00;832.50", "size": "250;25", "children": [{"name": null, "role": "AXCell", "description": null, "role_description": "cell", "value": null, "position": "225.00;832.50", "size": "250;25", "children": [{"name": null, "role": "AXDisclosureTriangle", "description": null, "role_description": "disclosure triangle", "value": 1, "position": "229.00;832.50", "size": "13;25", "children": []}]}]}, {"name": null, "role": "AXRow", "description": null, "role_description": "table row", "value": null, "position": "225.00;857.50", "size": "250;25", "children": [{"name": null, "role": "AXCell", "description": null, "role_description": "cell", "value": null, "position": "225.00;857.50", "size": "250;25", "children": []}]}, {"name": null, "role": "AXRow", "description": null, "role_description": "table row", "value": null, "position": "225.00;882.50", "size": "250;25", "children": [{"name": null, "role": "AXCell", "description": null, "role_description": "cell", "value": null, "position": "225.00;882.50", "size": "250;25", "children": []}]}, {"name": null, "role": "AXRow", "description": null, "role_description": "table row", "value": null, "position": "225.00;907.50", "size": "250;25", "children": [{"name": null, "role": "AXCell", "description": null, "role_description": "cell", "value": null, "position": "225.00;907.50", "size": "250;25", "children": []}]}, {"name": null, "role": "AXRow", "description": null, "role_description": "table row", "value": null, "position": "225.00;932.50", "size": "250;25", "children": [{"name": null, "role": "AXCell", "description": null, "role_description": "cell", "value": null, "position": "225.00;932.50", "size": "250;25", "children": [{"name": null, "role": "AXDisclosureTriangle", "description": null, "role_description": "disclosure triangle", "value": 1, "position": "229.00;932.50", "size": "13;25", "children": []}]}]}, {"name": null, "role": "AXRow", "description": null, "role_description": "table row", "value": null, "position": "225.00;957.50", "size": "250;25", "children": [{"name": null, "role": "AXCell", "description": null, "role_description": "cell", "value": null, "position": "225.00;957.50", "size": "250;25", "children": []}]}, {"name": null, "role": "AXRow", "description": null, "role_description": "table row", "value": null, "position": "225.00;982.50", "size": "250;25", "children": [{"name": null, "role": "AXCell", "description": null, "role_description": "cell", "value": null, "position": "225.00;982.50", "size": "250;25", "children": []}]}, {"name": null, "role": "AXRow", "description": null, "role_description": "table row", "value": null, "position": "225.00;1007.50", "size": "250;25", "children": [{"name": null, "role": "AXCell", "description": null, "role_description": "cell", "value": null, "position": "225.00;1007.50", "size": "250;25", "children": []}]}, {"name": null, "role": "AXRow", "description": null, "role_description": "table row", "value": null, "position": "225.00;1032.50", "size": "250;25", "children": [{"name": null, "role": "AXCell", "description": null, "role_description": "cell", "value": null, "position": "225.00;1032.50", "size": "250;25", "children": []}]}, {"name": null, "role": "AXRow", "description": null, "role_description": "table row", "value": null, "position": "225.00;1057.50", "size": "250;25", "children": [{"name": null, "role": "AXCell", "description": null, "role_description": "cell", "value": null, "position": "225.00;1057.50", "size": "250;25", "children": []}]}, {"name": null, "role": "AXRow", "description": null, "role_description": "table row", "value": null, "position": "225.00;1082.50", "size": "250;25", "children": [{"name": null, "role": "AXCell", "description": null, "role_description": "cell", "value": null, "position": "225.00;1082.50", "size": "250;25", "children": [{"name": null, "role": "AXDisclosureTriangle", "description": null, "role_description": "disclosure triangle", "value": 1, "position": "229.00;1082.50", "size": "13;25", "children": []}]}]}, {"name": null, "role": "AXRow", "description": null, "role_description": "table row", "value": null, "position": "225.00;1107.50", "size": "250;25", "children": [{"name": null, "role": "AXCell", "description": null, "role_description": "cell", "value": null, "position": "225.00;1107.50", "size": "250;25", "children": []}]}, {"name": null, "role": "AXRow", "description": null, "role_description": "table row", "value": null, "position": "225.00;1132.50", "size": "250;25", "children": [{"name": null, "role": "AXCell", "description": null, "role_description": "cell", "value": null, "position": "225.00;1132.50", "size": "250;25", "children": []}]}, {"name": null, "role": "AXRow", "description": null, "role_description": "table row", "value": null, "position": "225.00;1157.50", "size": "250;25", "children": [{"name": null, "role": "AXCell", "description": null, "role_description": "cell", "value": null, "position": "225.00;1157.50", "size": "250;25", "children": []}]}, {"name": null, "role": "AXRow", "description": null, "role_description": "table row", "value": null, "position": "225.00;1182.50", "size": "250;25", "children": [{"name": null, "role": "AXCell", "description": null, "role_description": "cell", "value": null, "position": "225.00;1182.50", "size": "250;25", "children": []}]}, {"name": null, "role": "AXRow", "description": null, "role_description": "table row", "value": null, "position": "225.00;1207.50", "size": "250;25", "children": [{"name": null, "role": "AXCell", "description": null, "role_description": "cell", "value": null, "position": "225.00;1207.50", "size": "250;25", "children": []}]}, {"name": null, "role": "AXRow", "description": null, "role_description": "table row", "value": null, "position": "225.00;1232.50", "size": "250;25", "children": [{"name": null, "role": "AXCell", "description": null, "role_description": "cell", "value": null, "position": "225.00;1232.50", "size": "250;25", "children": []}]}, {"name": null, "role": "AXRow", "description": null, "role_description": "table row", "value": null, "position": "225.00;1257.50", "size": "250;25", "children": [{"name": null, "role": "AXCell", "description": null, "role_description": "cell", "value": null, "position": "225.00;1257.50", "size": "250;25", "children": []}]}, {"name": null, "role": "AXRow", "description": null, "role_description": "table row", "value": null, "position": "225.00;1282.50", "size": "250;25", "children": [{"name": null, "role": "AXCell", "description": null, "role_description": "cell", "value": null, "position": "225.00;1282.50", "size": "250;25", "children": [{"name": null, "role": "AXDisclosureTriangle", "description": null, "role_description": "disclosure triangle", "value": 1, "position": "229.00;1282.50", "size": "13;25", "children": []}]}]}, {"name": null, "role": "AXRow", "description": null, "role_description": "table row", "value": null, "position": "225.00;1307.50", "size": "250;25", "children": [{"name": null, "role": "AXCell", "description": null, "role_description": "cell", "value": null, "position": "225.00;1307.50", "size": "250;25", "children": []}]}, {"name": null, "role": "AXRow", "description": null, "role_description": "table row", "value": null, "position": "225.00;1332.50", "size": "250;25", "children": [{"name": null, "role": "AXCell", "description": null, "role_description": "cell", "value": null, "position": "225.00;1332.50", "size": "250;25", "children": []}]}, {"name": null, "role": "AXRow", "description": null, "role_description": "table row", "value": null, "position": "225.00;1357.50", "size": "250;25", "children": [{"name": null, "role": "AXCell", "description": null, "role_description": "cell", "value": null, "position": "225.00;1357.50", "size": "250;25", "children": []}]}, {"name": null, "role": "AXRow", "description": null, "role_description": "table row", "value": null, "position": "225.00;1382.50", "size": "250;25", "children": [{"name": null, "role": "AXCell", "description": null, "role_description": "cell", "value": null, "position": "225.00;1382.50", "size": "250;25", "children": []}]}, {"name": null, "role": "AXRow", "description": null, "role_description": "table row", "value": null, "position": "225.00;1407.50", "size": "250;25", "children": [{"name": null, "role": "AXCell", "description": null, "role_description": "cell", "value": null, "position": "225.00;1407.50", "size": "250;25", "children": []}]}, {"name": null, "role": "AXRow", "description": null, "role_description": "table row", "value": null, "position": "225.00;1432.50", "size": "250;25", "children": [{"name": null, "role": "AXCell", "description": null, "role_description": "cell", "value": null, "position": "225.00;1432.50", "size": "250;25", "children": [{"name": null, "role": "AXDisclosureTriangle", "description": null, "role_description": "disclosure triangle", "value": 1, "position": "229.00;1432.50", "size": "13;25", "children": []}]}]}, {"name": null, "role": "AXRow", "description": null, "role_description": "table row", "value": null, "position": "225.00;1457.50", "size": "250;25", "children": [{"name": null, "role": "AXCell", "description": null, "role_description": "cell", "value": null, "position": "225.00;1457.50", "size": "250;25", "children": []}]}, {"name": null, "role": "AXRow", "description": null, "role_description": "table row", "value": null, "position": "225.00;1482.50", "size": "250;25", "children": [{"name": null, "role": "AXCell", "description": null, "role_description": "cell", "value": null, "position": "225.00;1482.50", "size": "250;25", "children": []}]}, {"name": null, "role": "AXRow", "description": null, "role_description": "table row", "value": null, "position": "225.00;1507.50", "size": "250;25", "children": [{"name": null, "role": "AXCell", "description": null, "role_description": "cell", "value": null, "position": "225.00;1507.50", "size": "250;25", "children": []}]}, {"name": null, "role": "AXRow", "description": null, "role_description": "table row", "value": null, "position": "225.00;1532.50", "size": "250;25", "children": [{"name": null, "role": "AXCell", "description": null, "role_description": "cell", "value": null, "position": "225.00;1532.50", "size": "250;25", "children": []}]}, {"name": null, "role": "AXRow", "description": null, "role_description": "table row", "value": null, "position": "225.00;1557.50", "size": "250;25", "children": [{"name": null, "role": "AXCell", "description": null, "role_description": "cell", "value": null, "position": "225.00;1557.50", "size": "250;25", "children": []}]}, {"name": null, "role": "AXRow", "description": null, "role_description": "table row", "value": null, "position": "225.00;1582.50", "size": "250;25", "children": [{"name": null, "role": "AXCell", "description": null, "role_description": "cell", "value": null, "position": "225.00;1582.50", "size": "250;25", "children": [{"name": null, "role": "AXDisclosureTriangle", "description": null, "role_description": "disclosure triangle", "value": 1, "position": "229.00;1582.50", "size": "13;25", "children": []}]}]}, {"name": null, "role": "AXRow", "description": null, "role_description": "table row", "value": null, "position": "225.00;1607.50", "size": "250;25", "children": [{"name": null, "role": "AXCell", "description": null, "role_description": "cell", "value": null, "position": "225.00;1607.50", "size": "250;25", "children": []}]}, {"name": null, "role": "AXRow", "description": null, "role_description": "table row", "value": null, "position": "225.00;1632.50", "size": "250;25", "children": [{"name": null, "role": "AXCell", "description": null, "role_description": "cell", "value": null, "position": "225.00;1632.50", "size": "250;25", "children": []}]}, {"name": null, "role": "AXRow", "description": null, "role_description": "table row", "value": null, "position": "225.00;1657.50", "size": "250;25", "children": [{"name": null, "role": "AXCell", "description": null, "role_description": "cell", "value": null, "position": "225.00;1657.50", "size": "250;25", "children": []}]}, {"name": null, "role": "AXRow", "description": null, "role_description": "table row", "value": null, "position": "225.00;1682.50", "size": "250;25", "children": [{"name": null, "role": "AXCell", "description": null, "role_description": "cell", "value": null, "position": "225.00;1682.50", "size": "250;25", "children": []}]}, {"name": null, "role": "AXRow", "description": null, "role_description": "table row", "value": null, "position": "225.00;1707.50", "size": "250;25", "children": [{"name": null, "role": "AXCell", "description": null, "role_description": "cell", "value": null, "position": "225.00;1707.50", "size": "250;25", "children": []}]}, {"name": null, "role": "AXRow", "description": null, "role_description": "table row", "value": null, "position": "225.00;1732.50", "size": "250;25", "children": [{"name": null, "role": "AXCell", "description": null, "role_description": "cell", "value": null, "position": "225.00;1732.50", "size": "250;25", "children": []}]}, {"name": null, "role": "AXRow", "description": null, "role_description": "table row", "value": null, "position": "225.00;1757.50", "size": "250;25", "children": [{"name": null, "role": "AXCell", "description": null, "role_description": "cell", "value": null, "position": "225.00;1757.50", "size": "250;25", "children": []}]}, {"name": null, "role": "AXRow", "description": null, "role_description": "table row", "value": null, "position": "225.00;1782.50", "size": "250;25", "children": [{"name": null, "role": "AXCell", "description": null, "role_description": "cell", "value": null, "position": "225.00;1782.50", "size": "250;25", "children": []}]}, {"name": null, "role": "AXRow", "description": null, "role_description": "table row", "value": null, "position": "225.00;1807.50", "size": "250;25", "children": [{"name": null, "role": "AXCell", "description": null, "role_description": "cell", "value": null, "position": "225.00;1807.50", "size": "250;25", "children": [{"name": null, "role": "AXDisclosureTriangle", "description": null, "role_description": "disclosure triangle", "value": 1, "position": "229.00;1807.50", "size": "13;25", "children": []}]}]}, {"name": null, "role": "AXRow", "description": null, "role_description": "table row", "value": null, "position": "225.00;1832.50", "size": "250;25", "children": [{"name": null, "role": "AXCell", "description": null, "role_description": "cell", "value": null, "position": "225.00;1832.50", "size": "250;25", "children": []}]}, {"name": null, "role": "AXRow", "description": null, "role_description": "table row", "value": null, "position": "225.00;1857.50", "size": "250;25", "children": [{"name": null, "role": "AXCell", "description": null, "role_description": "cell", "value": null, "position": "225.00;1857.50", "size": "250;25", "children": []}]}, {"name": null, "role": "AXRow", "description": null, "role_description": "table row", "value": null, "position": "225.00;1882.50", "size": "250;25", "children": [{"name": null, "role": "AXCell", "description": null, "role_description": "cell", "value": null, "position": "225.00;1882.50", "size": "250;25", "children": []}]}, {"name": null, "role": "AXColumn", "description": null, "role_description": "column", "value": null, "position": "225.00;507.50", "size": "250;1400", "children": []}]}, {"name": null, "role": "AXScrollBar", "description": null, "role_description": "scroll bar", "value": 0.0, "position": "475.00;507.50", "size": "0;172", "children": [{"name": null, "role": "AXValueIndicator", "description": null, "role_description": "value indicator", "value": 0.0, "position": "460.00;509.50", "size": "15;20", "children": []}, {"name": null, "role": "AXButton", "description": null, "role_description": "increment arrow button", "value": null, "position": "475.00;507.50", "size": "0;0", "children": []}, {"name": null, "role": "AXButton", "description": null, "role_description": "decrement arrow button", "value": null, "position": "475.00;507.50", "size": "0;0", "children": []}, {"name": null, "role": "AXButton", "description": null, "role_description": "increment page button", "value": null, "position": "460.00;530.50", "size": "15;150", "children": []}, {"name": null, "role": "AXButton", "description": null, "role_description": "decrement page button", "value": null, "position": "460.00;507.50", "size": "15;2", "children": []}]}]}, {"name": null, "role": "AXStaticText", "description": null, "role_description": "text", "value": "Expenses", "position": "243.00;487.00", "size": "214;16", "children": []}, {"name": null, "role": "AXStaticText", "description": null, "role_description": "text", "value": "Total", "position": "231.00;684.50", "size": "226;16", "children": []}, {"name": null, "role": "AXSplitter", "description": null, "role_description": "splitter", "value": 1187.0, "position": "1412.00;52.00", "size": "1;653", "children": []}]}, {"name": null, "role": "AXToolbar", "description": null, "role_description": "toolbar", "value": null, "position": "0.00;0.00", "size": "1412;52", "children": [{"name": "Scenarios", "role": "AXCheckBox", "description": null, "role_description": "checkbox", "value": 1, "position": "971.50;0.00", "size": "66;52", "children": []}, {"name": "Income", "role": "AXCheckBox", "description": null, "role_description": "checkbox", "value": 0, "position": "1061.50;0.00", "size": "52;52", "children": []}, {"name": "Expenses", "role": "AXCheckBox", "description": null, "role_description": "checkbox", "value": 0, "position": "1114.00;0.00", "size": "64;52", "children": []}, {"name": "Reconcile", "role": "AXCheckBox", "description": null, "role_description": "checkbox", "value": 1, "position": "1178.50;0.00", "size": "65;52", "children": []}, {"name": "Reports", "role": "AXCheckBox", "description": null, "role_description": "checkbox", "value": 0, "position": "1243.50;0.00", "size": "55;52", "children": []}, {"name": "Transactions", "role": "AXCheckBox", "description": null, "role_description": "checkbox", "value": 1, "position": "1322.50;0.00", "size": "82;52", "children": []}]}, {"name": null, "role": "AXButton", "description": null, "role_description": "close button", "value": null, "position": "19.00;18.00", "size": "14;16", "children": []}, {"name": null, "role": "AXButton", "description": null, "role_description": "full screen button", "value": null, "position": "59.00;18.00", "size": "14;16", "children": [{"name": null, "role": "AXGroup", "description": null, "role_description": "group", "value": null, "position": "59.00;18.00", "size": "14;16", "children": [{"name": null, "role": "AXGroup", "description": null, "role_description": "group", "value": null, "position": "59.00;18.00", "size": "14;16", "children": []}]}]}, {"name": null, "role": "AXButton", "description": null, "role_description": "minimize button", "value": null, "position": "39.00;18.00", "size": "14;16", "children": []}, {"name": null, "role": "AXStaticText", "description": null, "role_description": "text", "value": "Untitled", "position": "87.00;0.00", "size": "884;52", "children": []}]}